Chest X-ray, PA view. Patient: 50 years old, sex F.
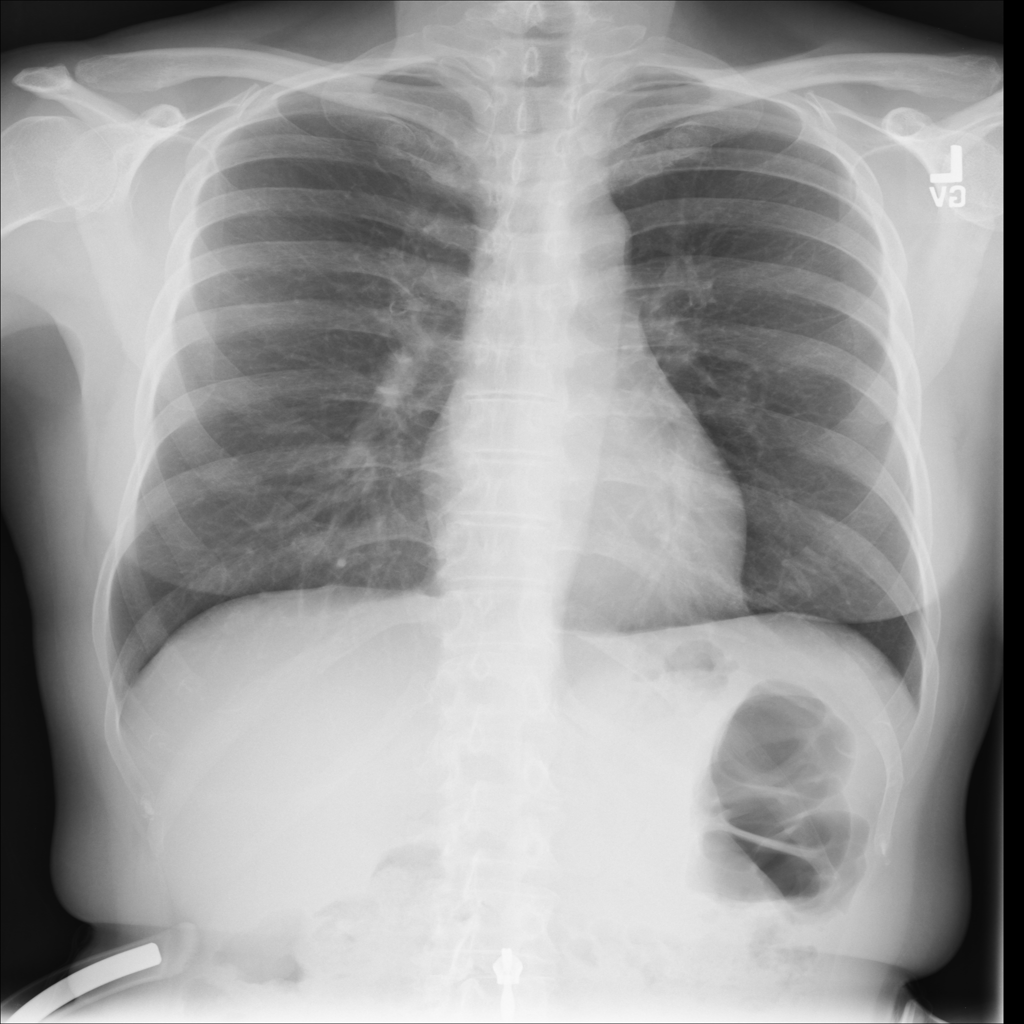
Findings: No Finding